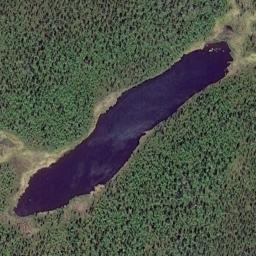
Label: lake